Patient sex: M
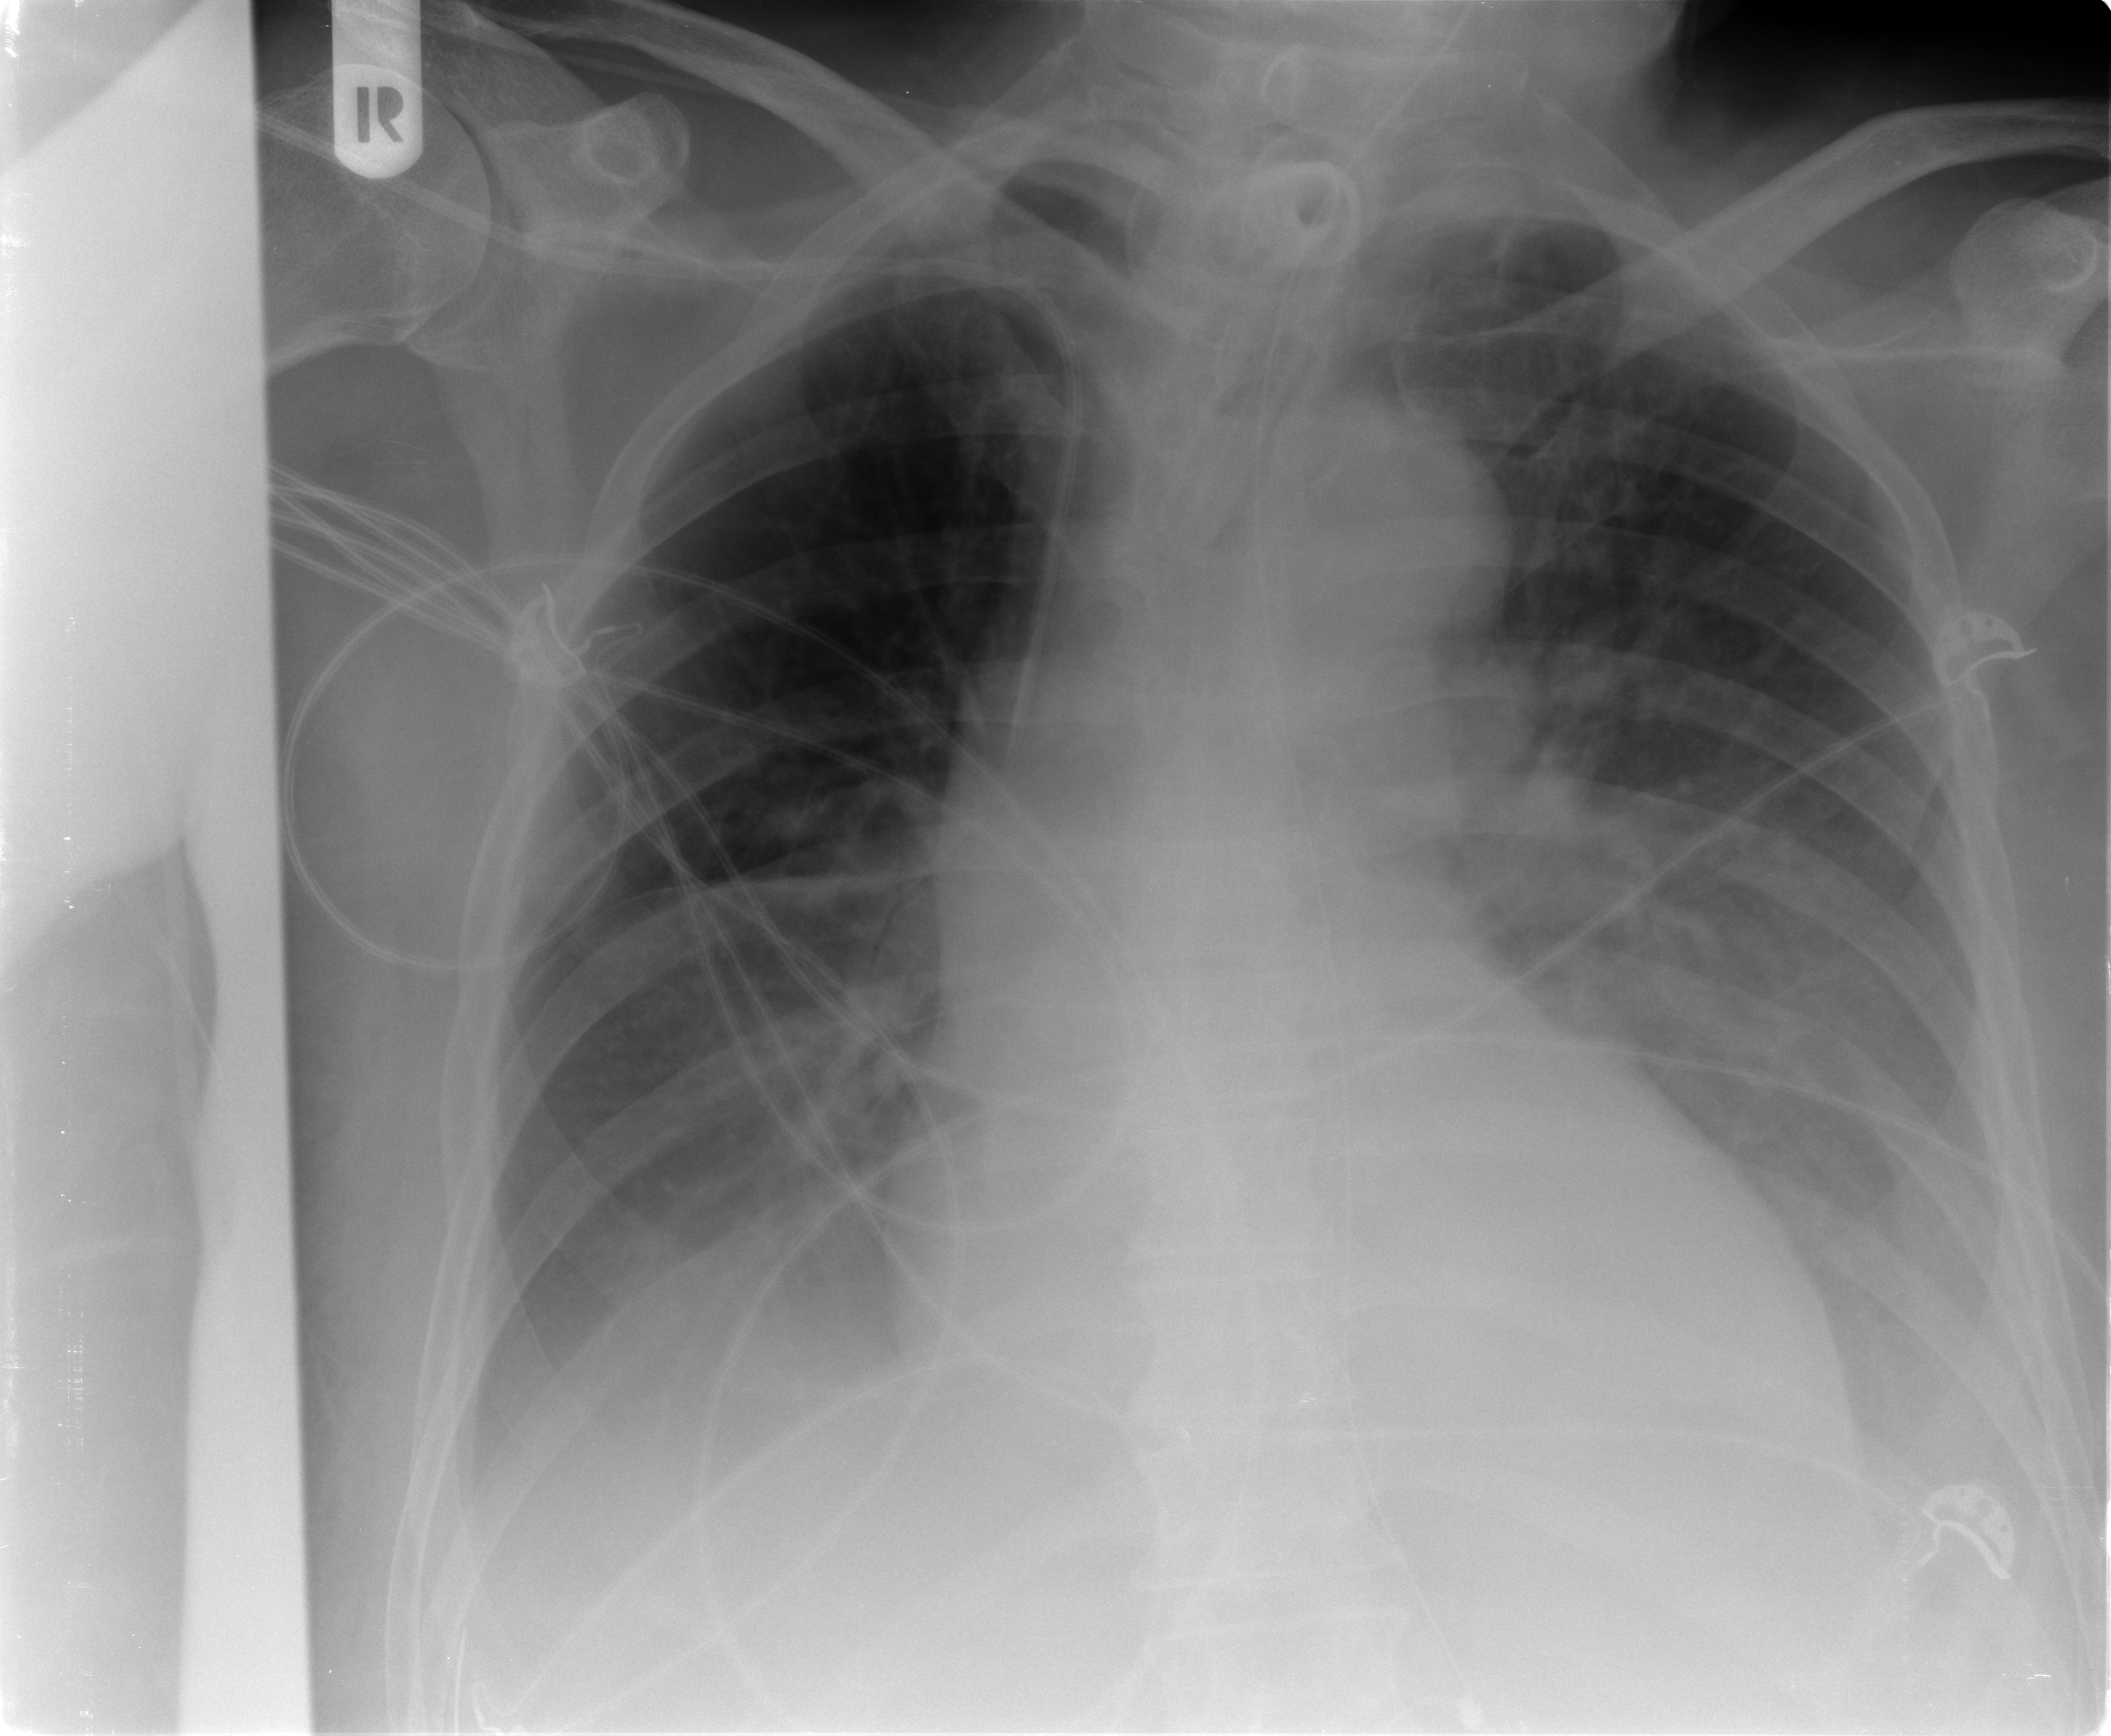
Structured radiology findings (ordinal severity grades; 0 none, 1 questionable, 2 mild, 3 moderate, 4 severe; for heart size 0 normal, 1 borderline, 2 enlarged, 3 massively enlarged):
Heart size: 2
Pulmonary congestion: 2
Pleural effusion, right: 3
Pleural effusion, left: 3
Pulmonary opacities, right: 0
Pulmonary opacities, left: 2
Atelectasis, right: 3
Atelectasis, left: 3